Interaction volume radius: 5 \u00c5
Interaction volume height: 20 \u00c5
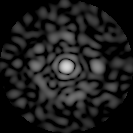
Disorder parameter: 0.8715